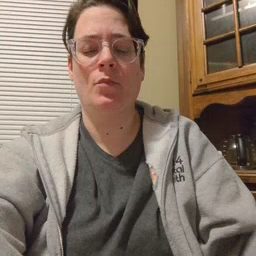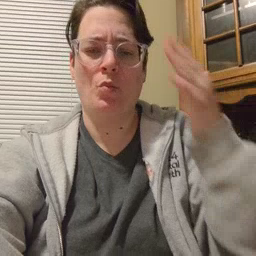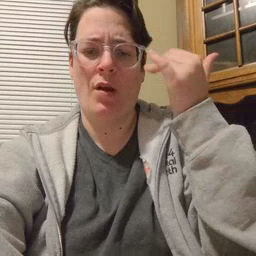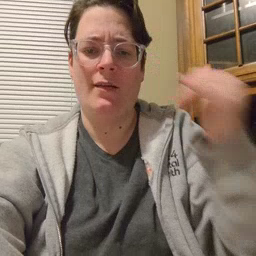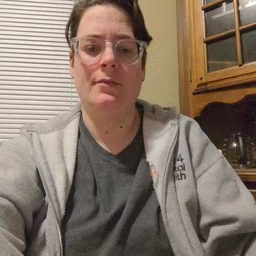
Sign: why